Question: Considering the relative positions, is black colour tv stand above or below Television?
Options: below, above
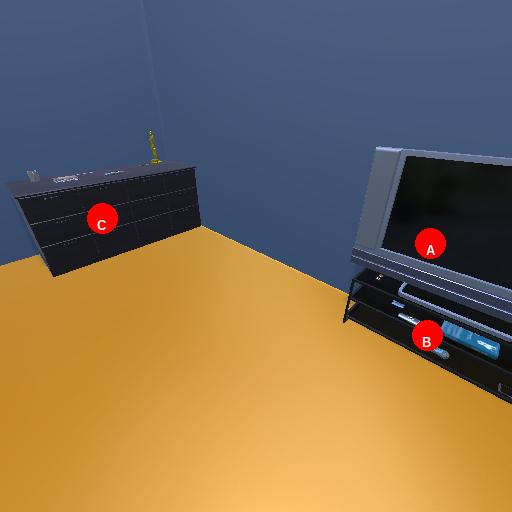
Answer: below